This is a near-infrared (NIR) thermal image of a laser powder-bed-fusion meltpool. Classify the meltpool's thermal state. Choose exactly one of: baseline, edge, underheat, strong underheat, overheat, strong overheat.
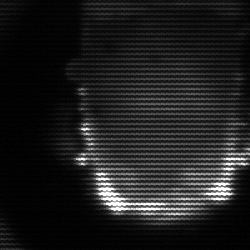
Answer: baseline